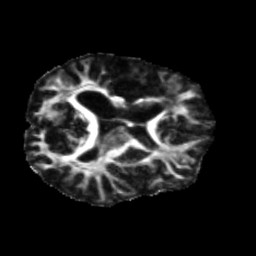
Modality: FA
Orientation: axial
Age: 39
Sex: male
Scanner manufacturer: siemens
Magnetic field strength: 3 T
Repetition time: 5.25 s
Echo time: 0.08 s